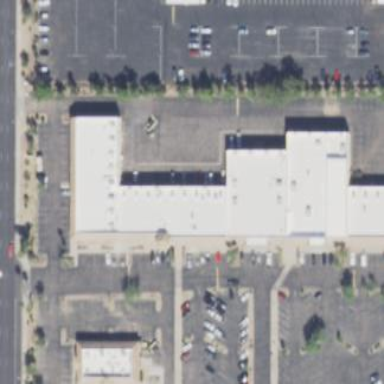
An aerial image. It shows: View of roof of building.